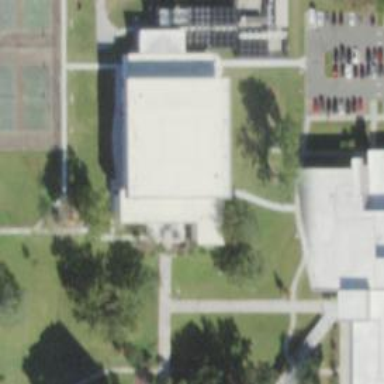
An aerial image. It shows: College building.